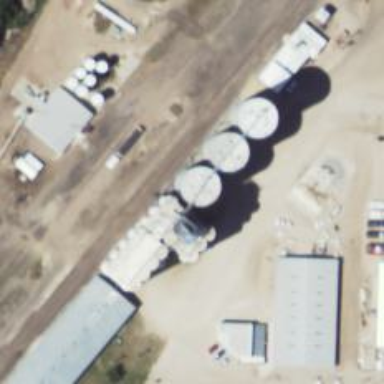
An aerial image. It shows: Silo.